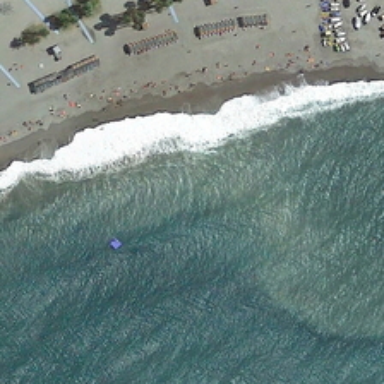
The sea beat the white spray on the beach .